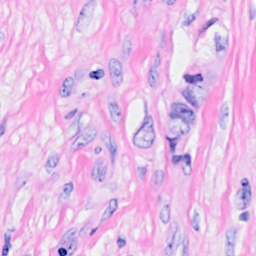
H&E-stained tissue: Breast